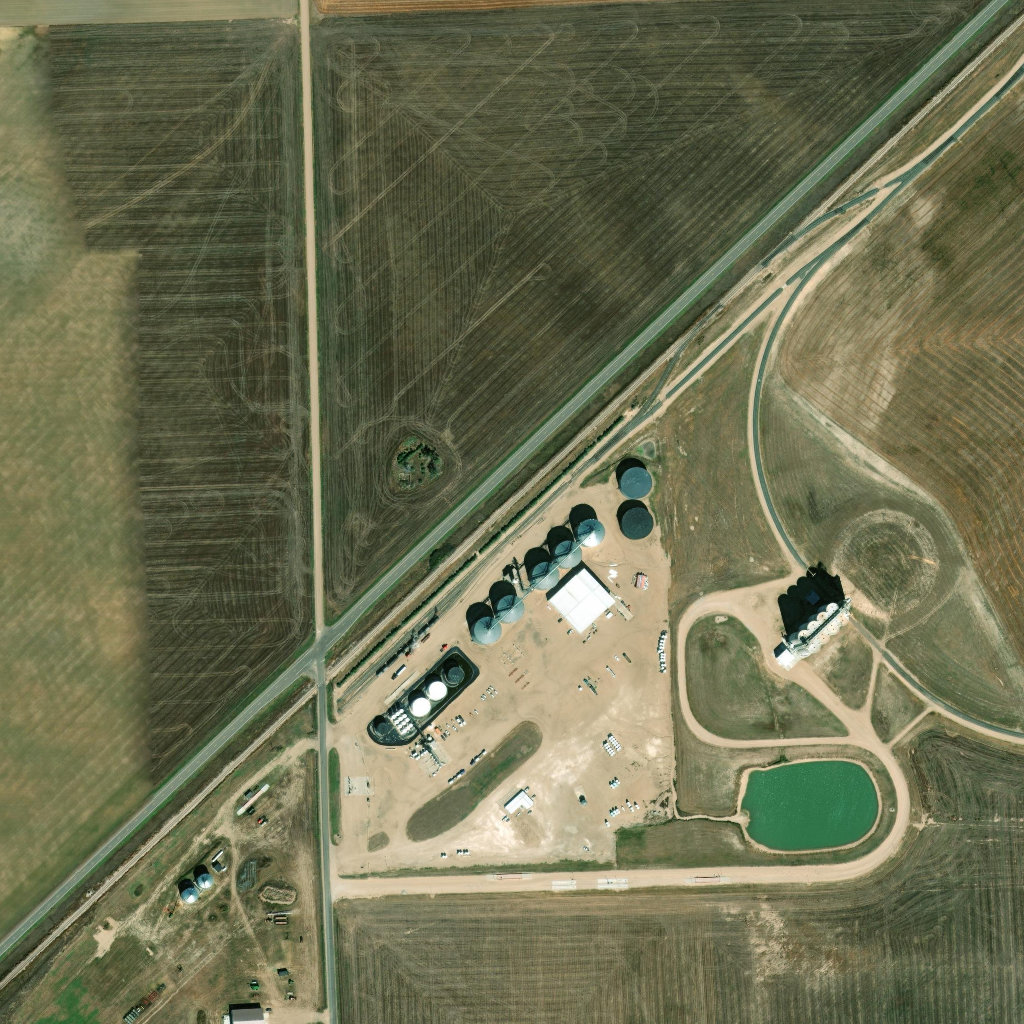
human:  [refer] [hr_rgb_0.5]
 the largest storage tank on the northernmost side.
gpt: <box>[[60, 45, 63, 49, 0]]</box>